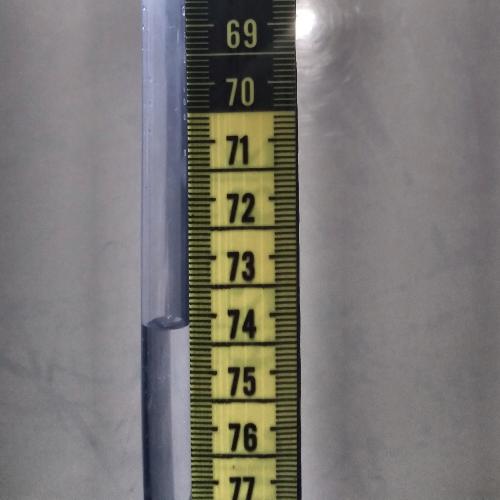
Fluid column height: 74.2 cm